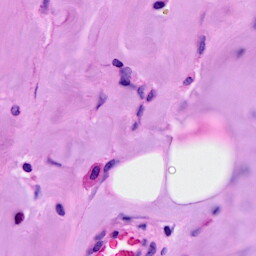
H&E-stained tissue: Breast